Question: I'm working on an ASP.NET MVC5 app, upgraded from MVC3, to 4, and now to 5.
I deployed it to an internal IIS 7.5 server that has a wildcard cert on it. The CA is an enterprise trusted root by domain group policy.
When I load my site, I'm expecting a nice green lock icon in Google Chrome, but instead I get:

In the Chrome developer tools, on the Network screen, I'm looking at all the resources that were collected by the browser. Each one is going over HTTPS.
Why am I getting this error?
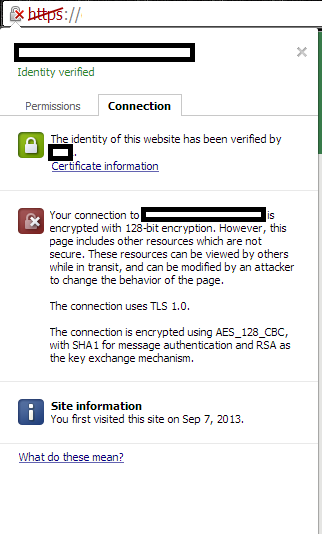
Answer: Well, it looks like something weird happened in Chrome. I shut down all my browser windows, and when I started the site back up again, all was well and I got my green lock icon.